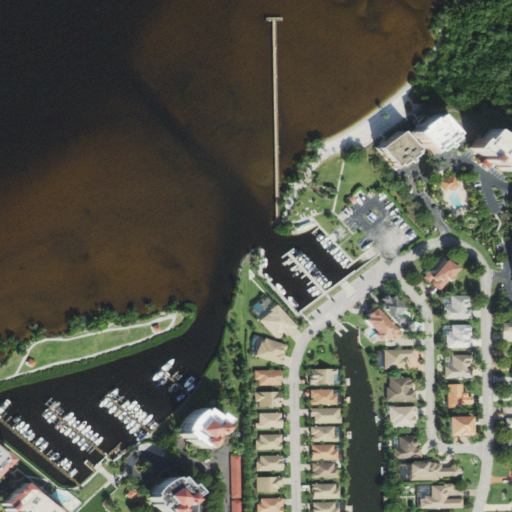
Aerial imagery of cape in Florida named Peppertree Pointe containing open water, medium intensity development, low intensity development, woody wetlands, herbaceous wetlands, open development, and high intensity development